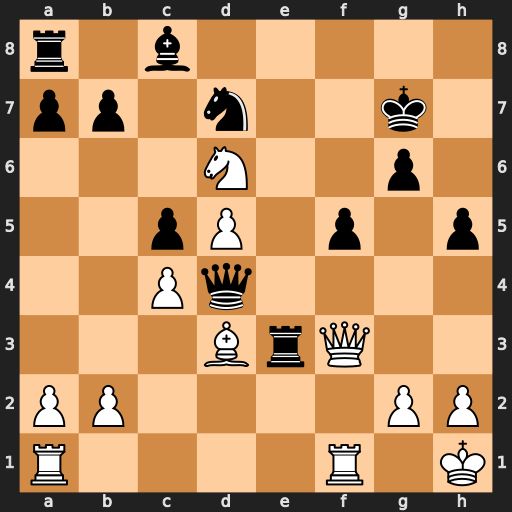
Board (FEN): r1b5/pp1n2k1/3N2p1/2pP1p1p/2Pq4/3BrQ2/PP4PP/R4R1K
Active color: w
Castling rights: -
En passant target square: -
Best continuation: Nxf5+ gxf5 Qxf5